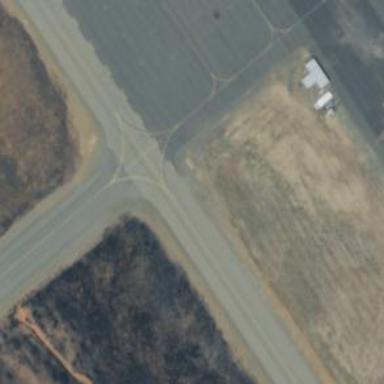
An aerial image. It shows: View of taxiway at the airport.